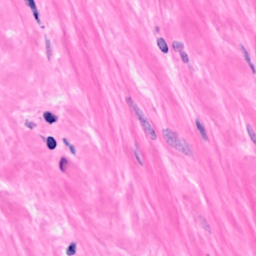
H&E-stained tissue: Breast